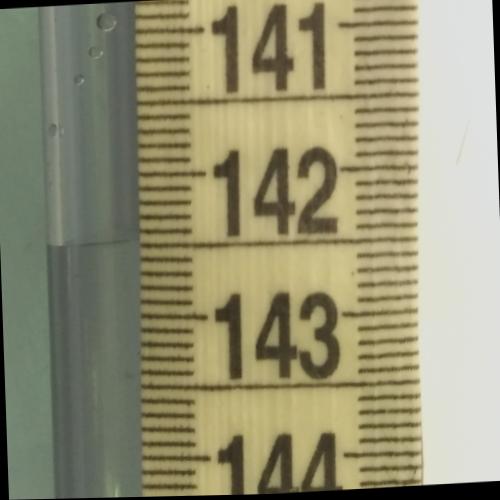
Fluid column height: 142.5 cm